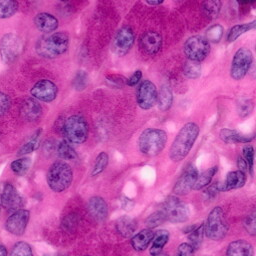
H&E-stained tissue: Pancreatic